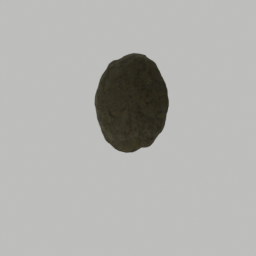
Label: nature